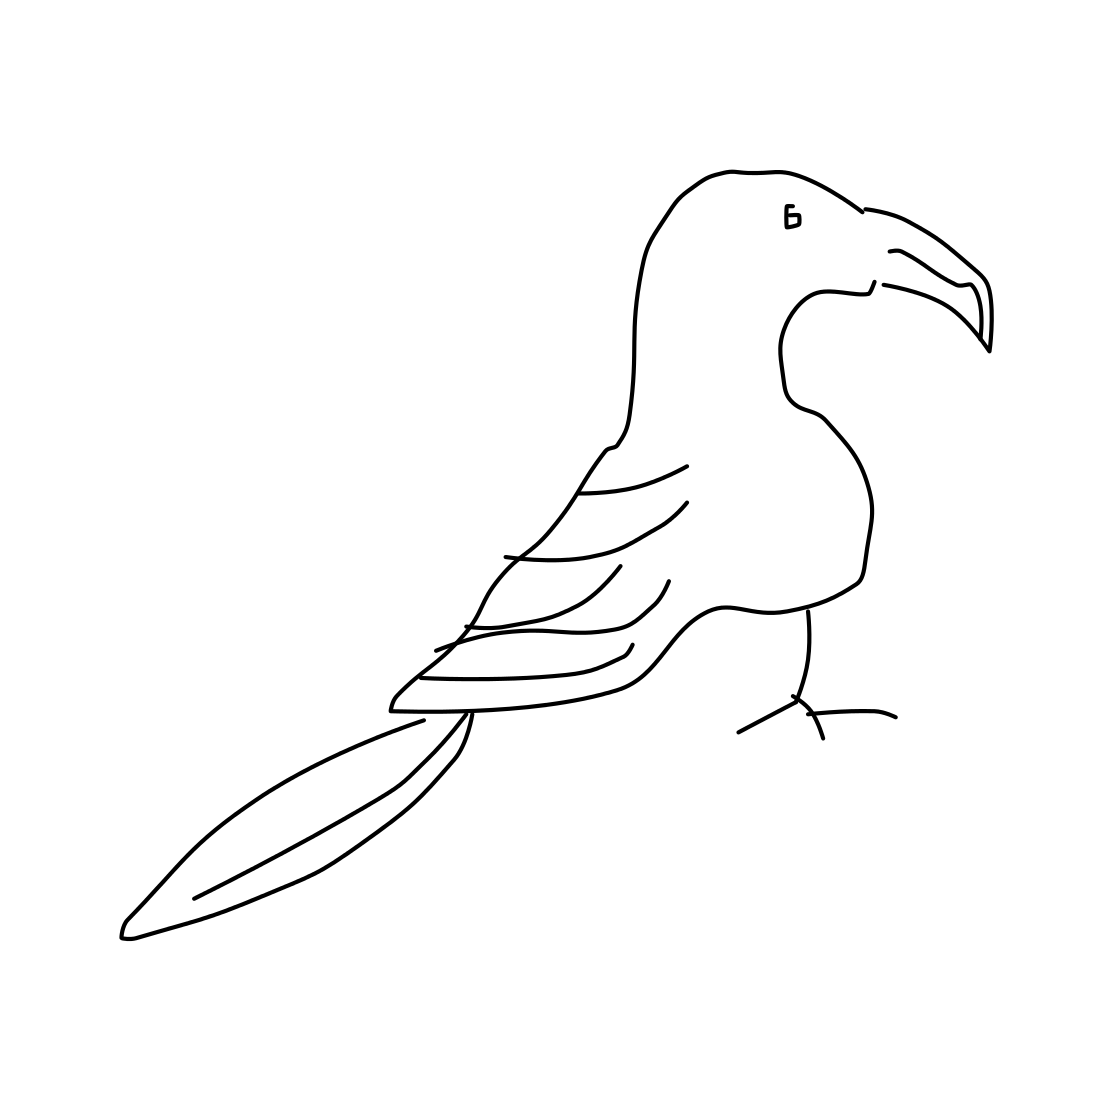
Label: parrot